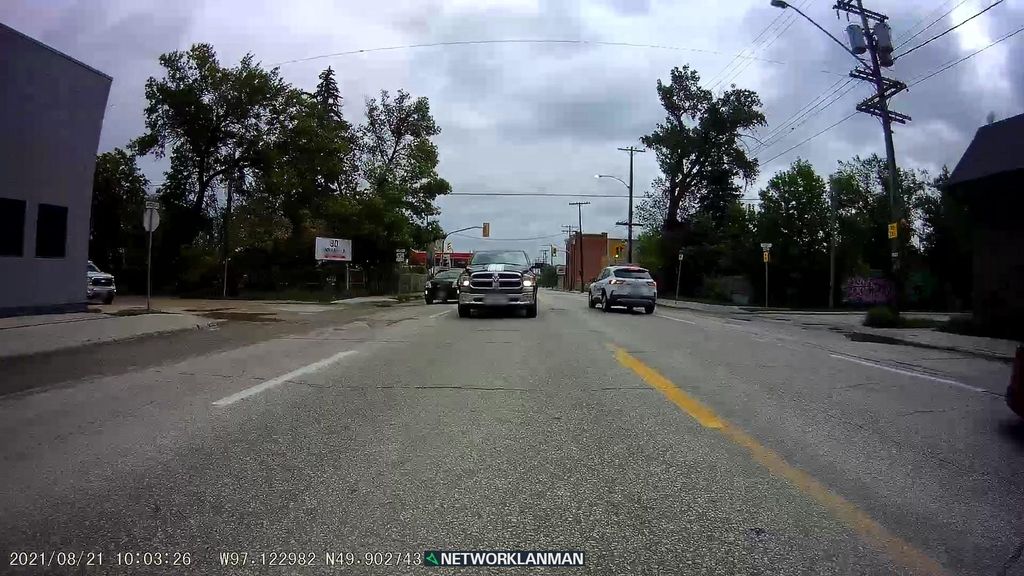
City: winnipeg